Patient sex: M
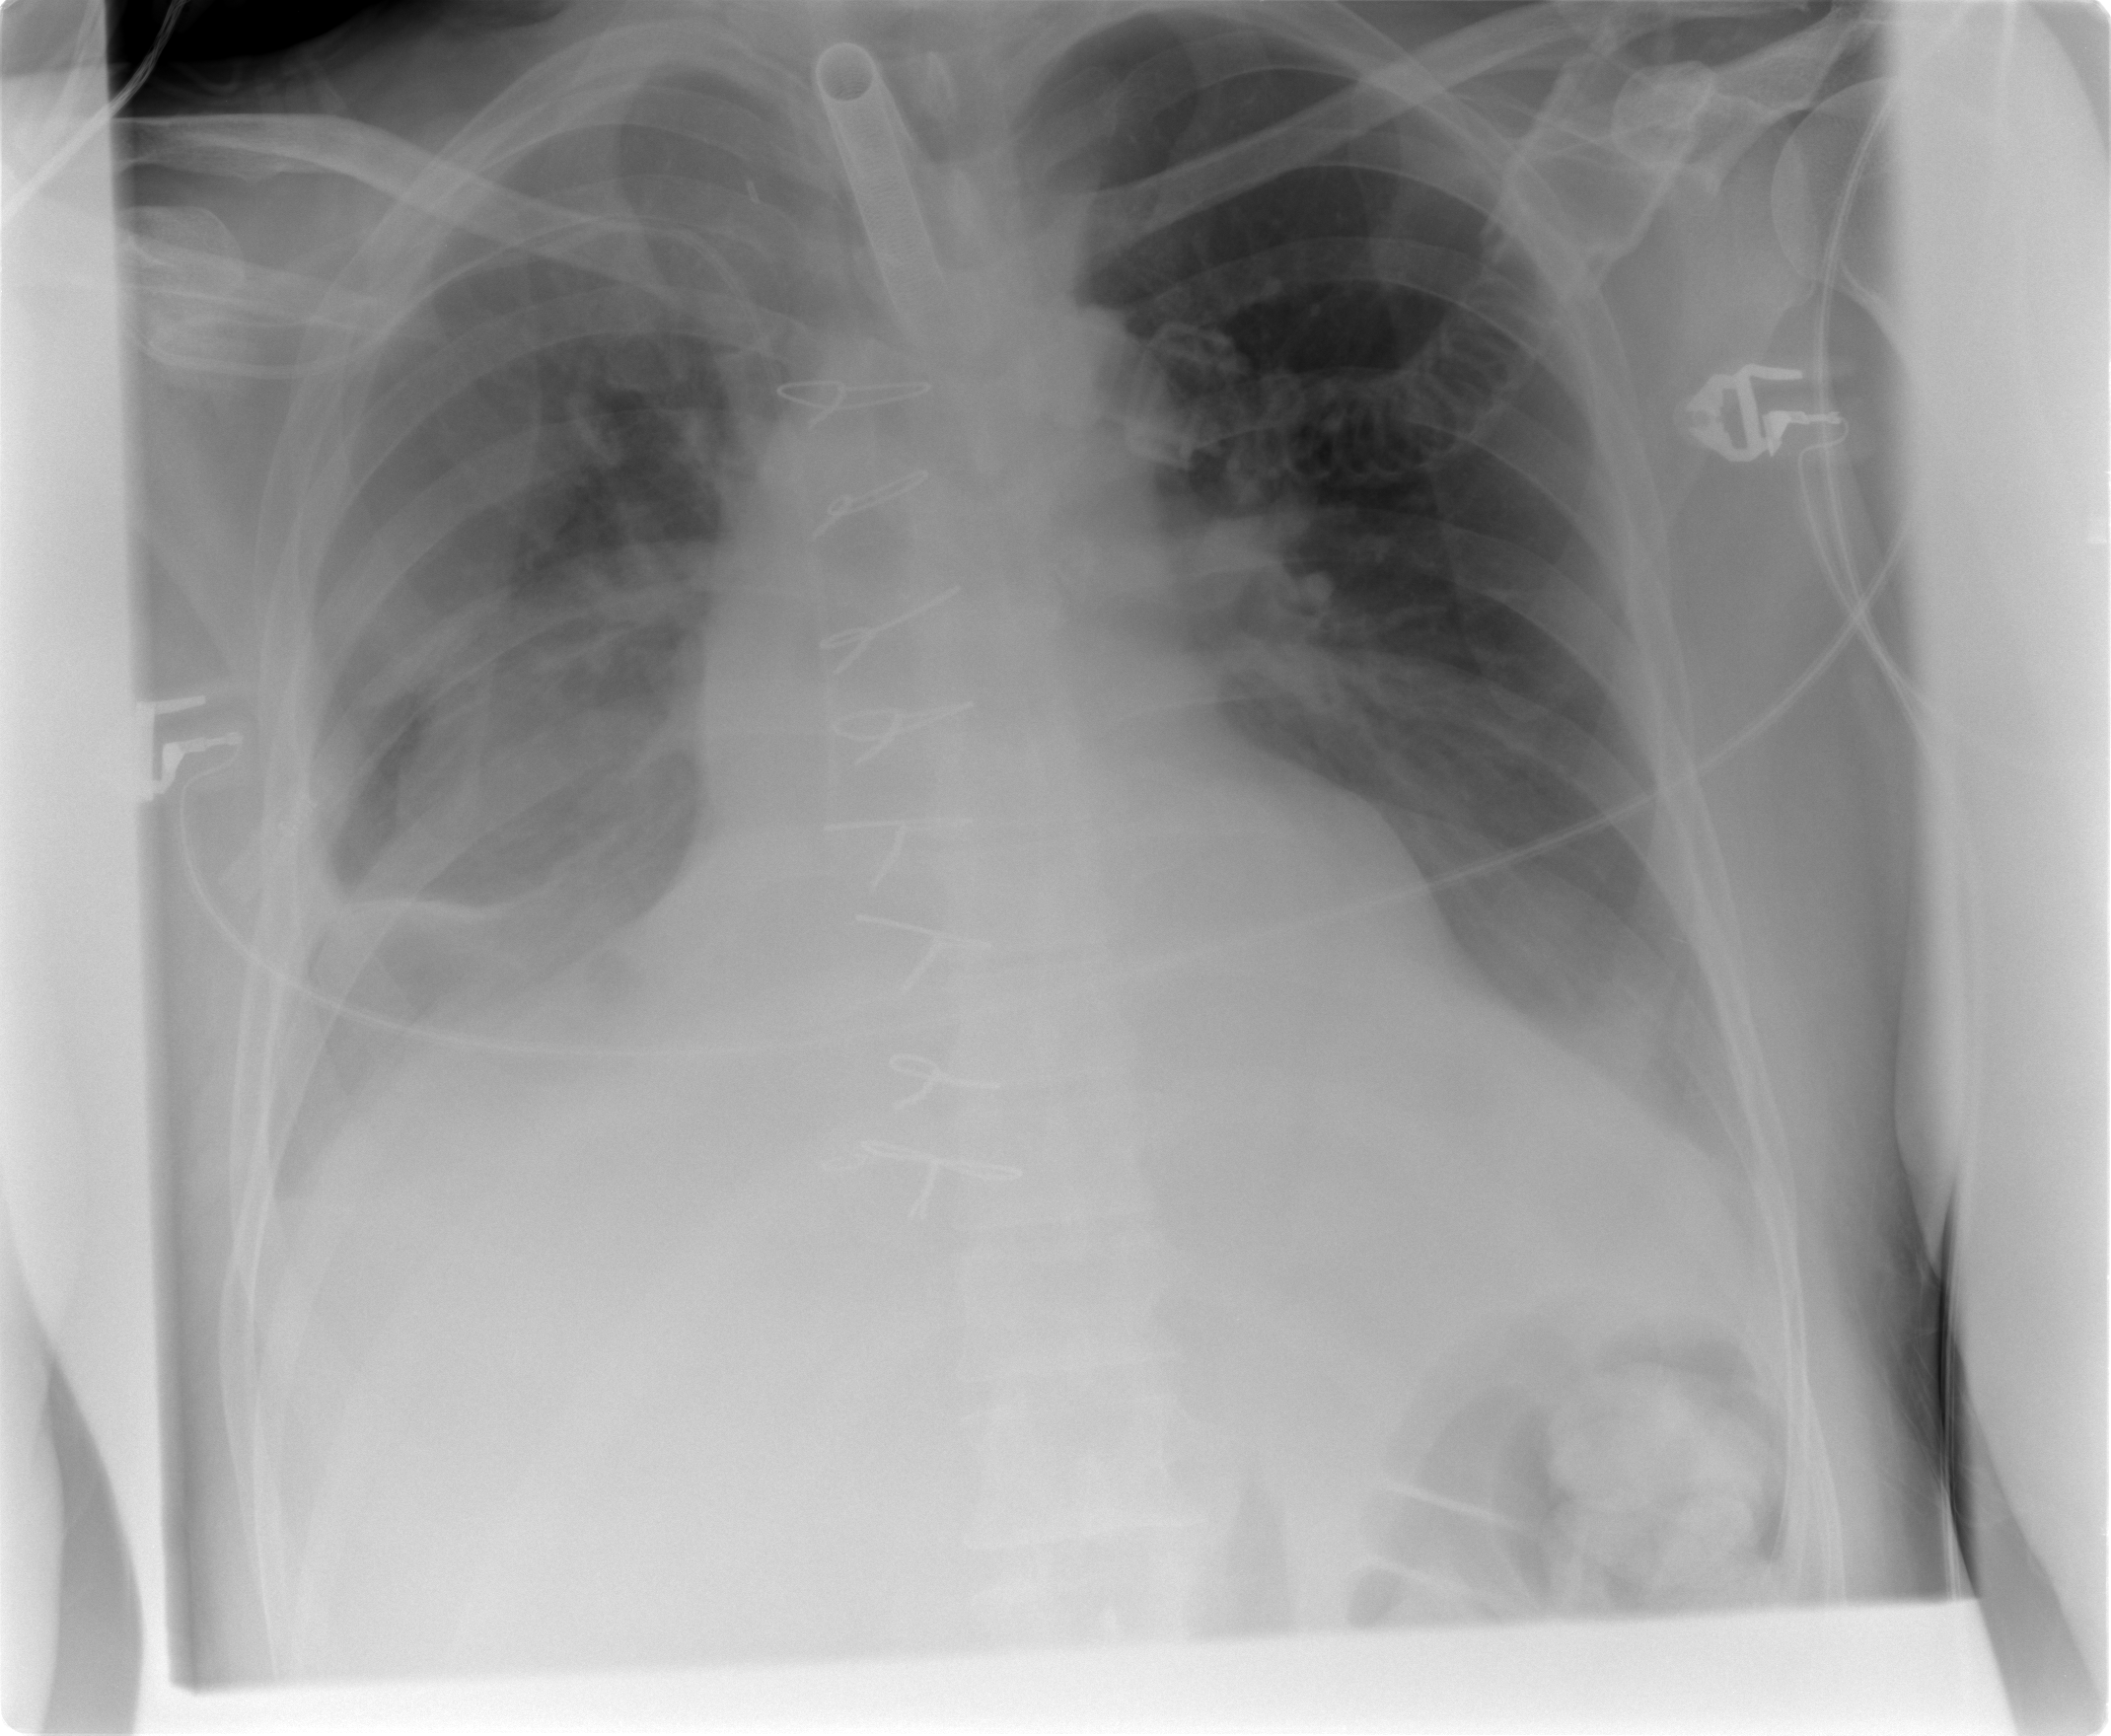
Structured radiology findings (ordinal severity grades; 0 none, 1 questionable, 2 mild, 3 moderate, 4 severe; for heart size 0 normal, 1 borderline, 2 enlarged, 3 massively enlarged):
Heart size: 1
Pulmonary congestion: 2
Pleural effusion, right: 2
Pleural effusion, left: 1
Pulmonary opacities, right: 1
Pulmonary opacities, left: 0
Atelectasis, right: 3
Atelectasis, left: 2